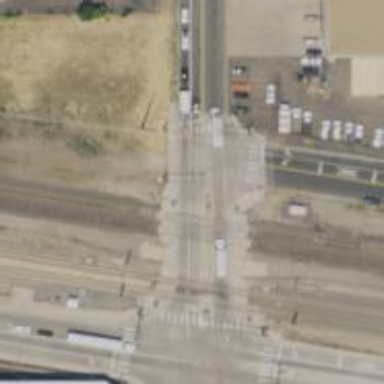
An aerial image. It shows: Railway crossing.